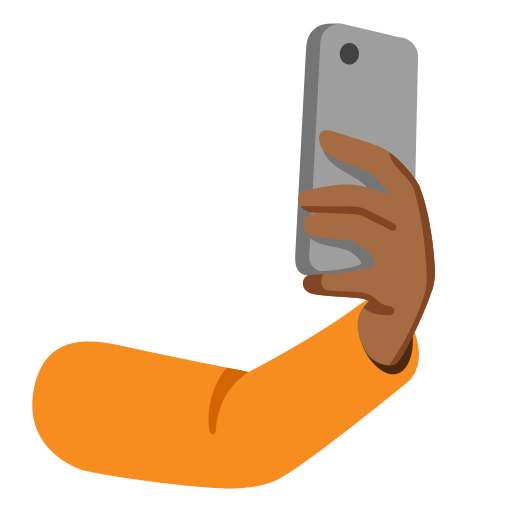
Emoji: 🤳🏾